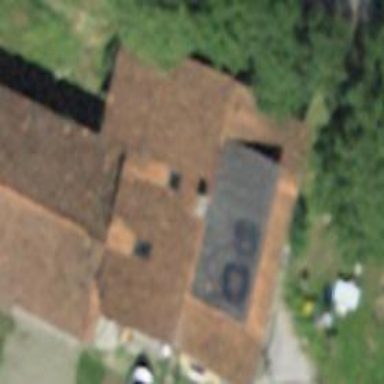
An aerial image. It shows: Gabled roofed house.